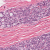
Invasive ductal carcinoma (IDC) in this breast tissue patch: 0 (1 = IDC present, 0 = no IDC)